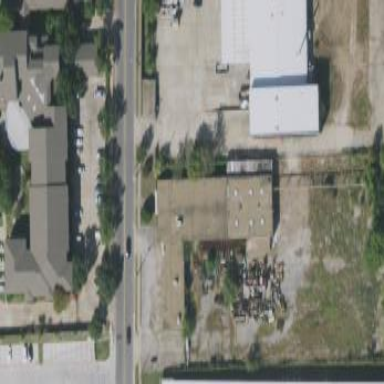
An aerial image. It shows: Warehouse.